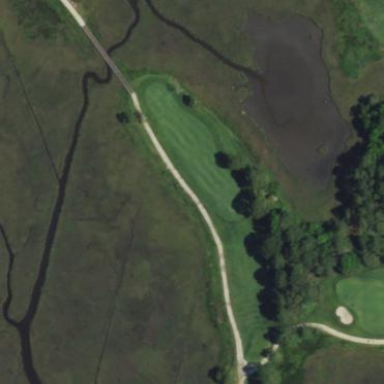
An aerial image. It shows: Grassy area designated as golf fairway.